Question: I'm trying to figure out how to make two divider lines, that are separated by text. see pic for example

I can make a single line,
but I don't know how to make two that or inline and have text in the middle.
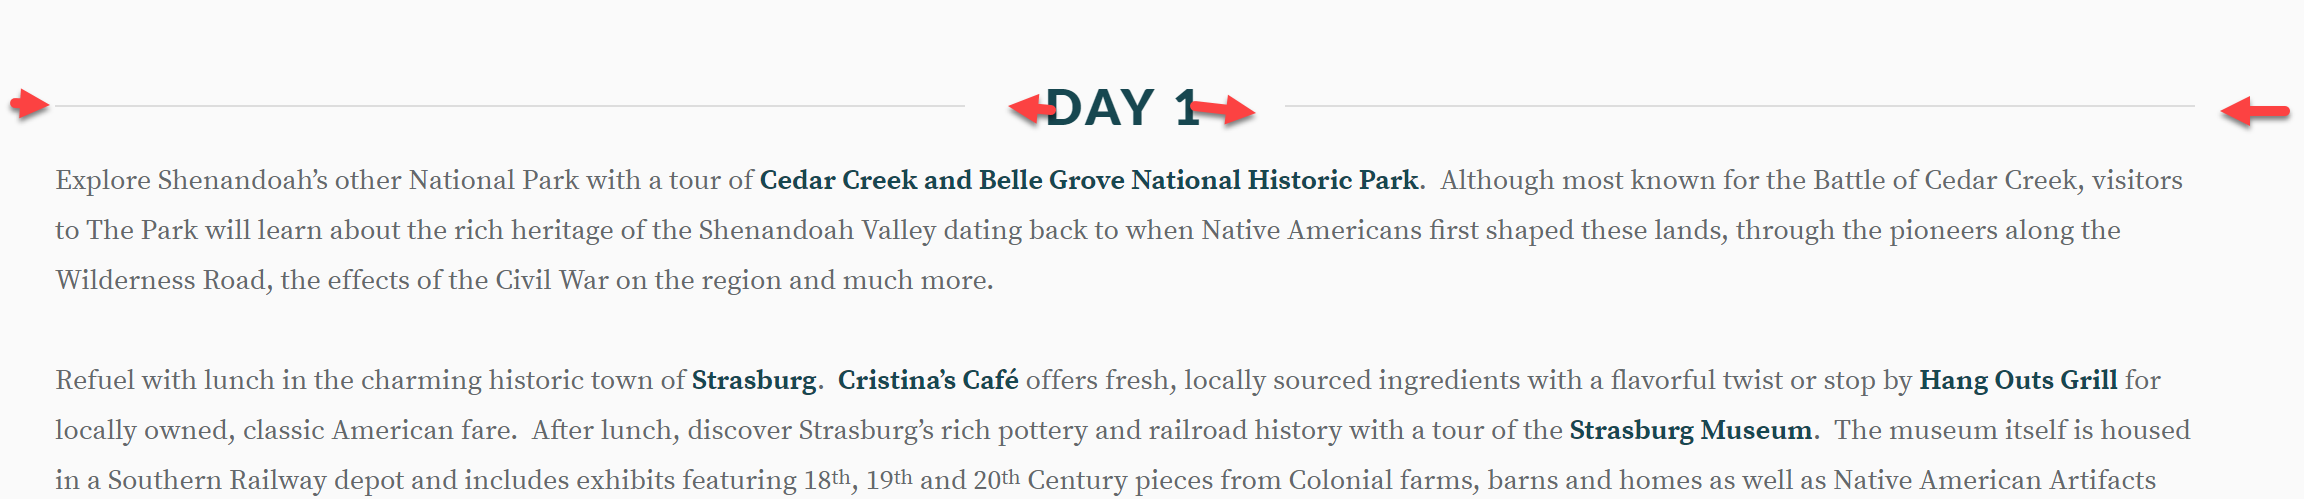
Answer: If the background is just a solid color then you can create a container width a 'width 100%; height: 1px' container and put the text on the middle, with a bigger 'z-index' and the same 'background color' as the page background.
Here is an example (using a pseudo-element to create the line)
'''
body {
background: #fafafa;
font-size: 15px;
font-family: -apple-system, system-ui, BlinkMacSystemFont, 'Segoe UI', Roboto, 'Helvetica Neue', Arial, sans-serif;
-webkit-font-smoothing:antialiased;
-moz-osx-font-smoothing:grayscale;
}
.section-header {
position: relative;
text-align: center;
}
.section-header:before {
content: '';
z-index: 1;
position: absolute;
left: 0;
top: 50%;
transform: translateY(-50%);
width: 100%;
height: 1px;
background: #dddddd;
}
.section-header__title {
position: relative;
z-index: 2;
background: #fafafa;
padding: 5px 20px;
font-weight: 700;
font-size: 20px;
text-transform: uppercase;
display: inline-block;
color: #174750;
}
'''
'''
<div class="section-header">
<span class="section-header__title">Day 1</span>
</div>
'''